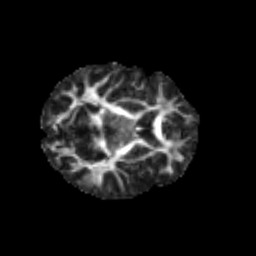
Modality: FA
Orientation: axial
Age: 21
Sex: female
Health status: healthy